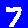
Digit: 7